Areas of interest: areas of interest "Nantong Embroidery Museum"
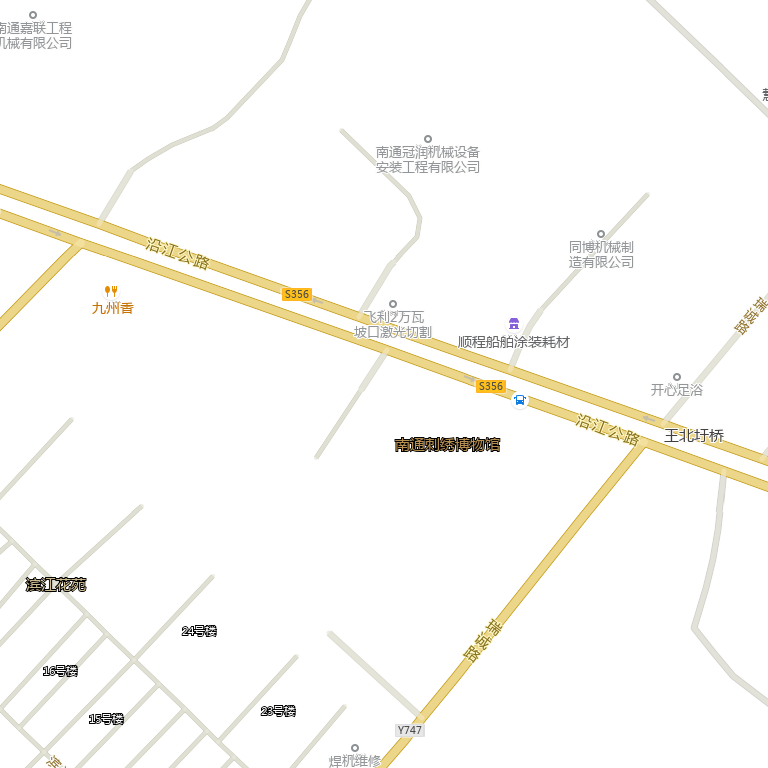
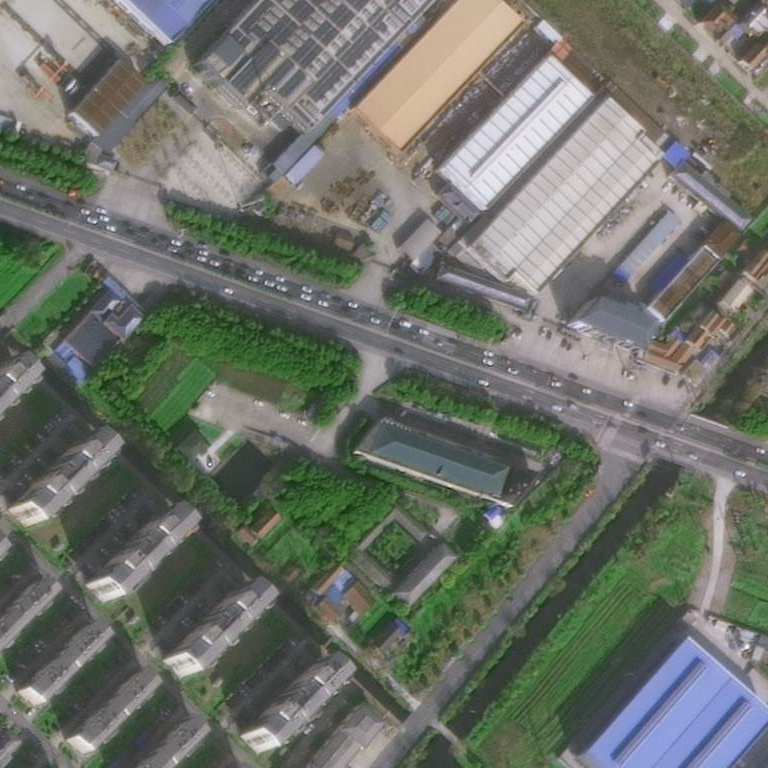